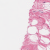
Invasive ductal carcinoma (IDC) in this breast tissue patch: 0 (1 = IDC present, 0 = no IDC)